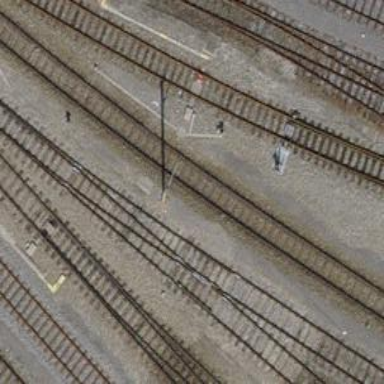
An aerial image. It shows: Railway yard with one track in service.